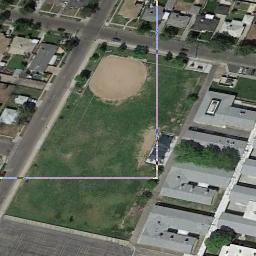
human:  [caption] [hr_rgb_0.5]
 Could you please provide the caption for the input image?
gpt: There is a baseball diamond in the grass surrounded by the houses .

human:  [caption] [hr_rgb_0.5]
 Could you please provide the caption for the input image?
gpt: A baseball diamond on the lawn and some houses beside .

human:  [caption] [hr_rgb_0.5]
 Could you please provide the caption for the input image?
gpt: A baseball diamond is surrounded by many buildings and trees .

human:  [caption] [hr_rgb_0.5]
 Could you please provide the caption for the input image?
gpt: In the picture there is a baseball field and a parking lot .

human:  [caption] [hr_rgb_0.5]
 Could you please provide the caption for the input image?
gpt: Many buildings are next to  the baseball diamond .